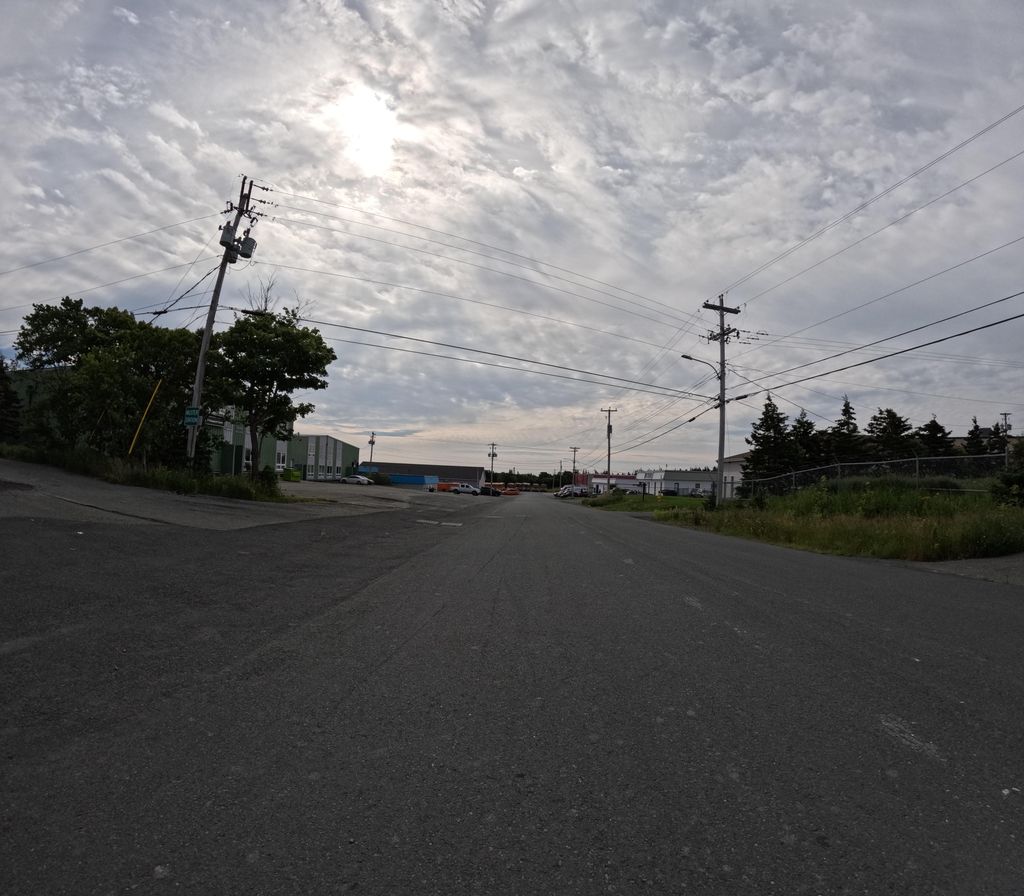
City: st_johns